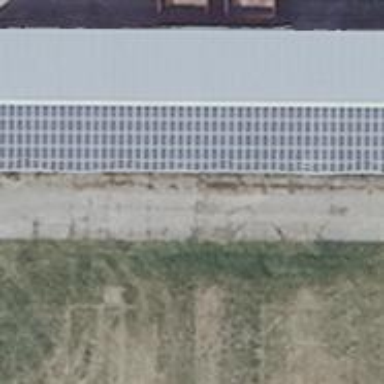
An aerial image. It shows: Building equipped with small solar photovoltaic panel for generating electricity.